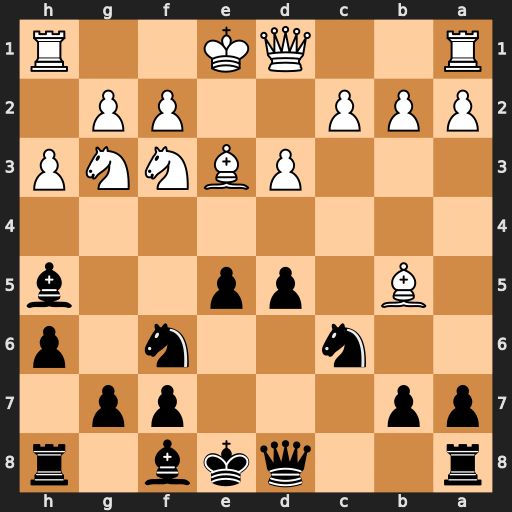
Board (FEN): r2qkb1r/pp3pp1/2n2n1p/1B1pp2b/8/3PBNNP/PPP2PP1/R2QK2R
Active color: b
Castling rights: KQkq
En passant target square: -
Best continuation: Qa5+ c3 Qxb5 Nxh5 Nxh5